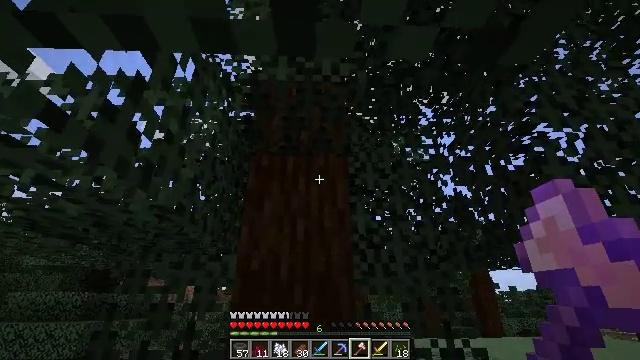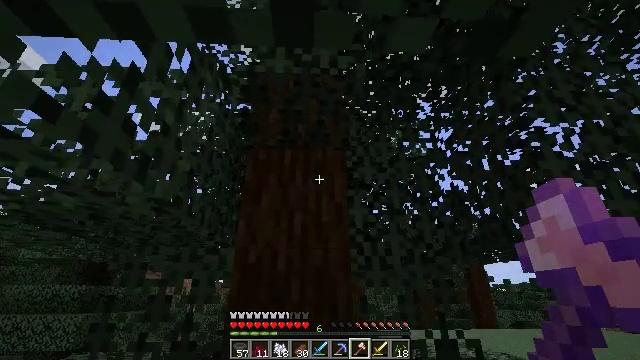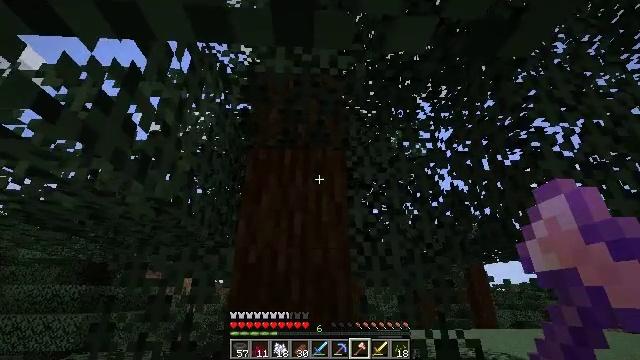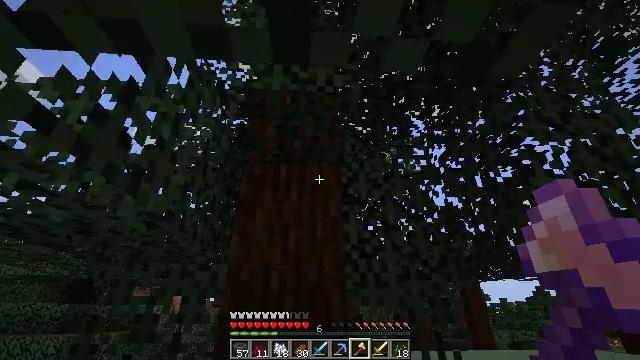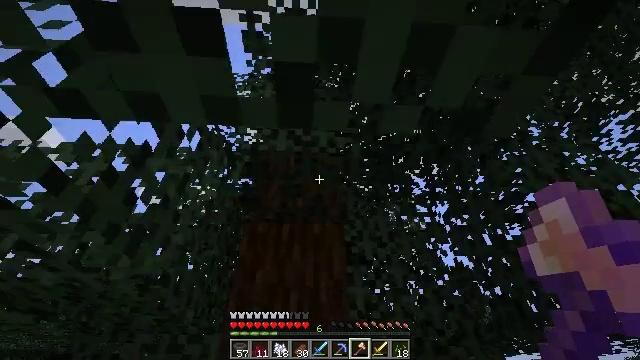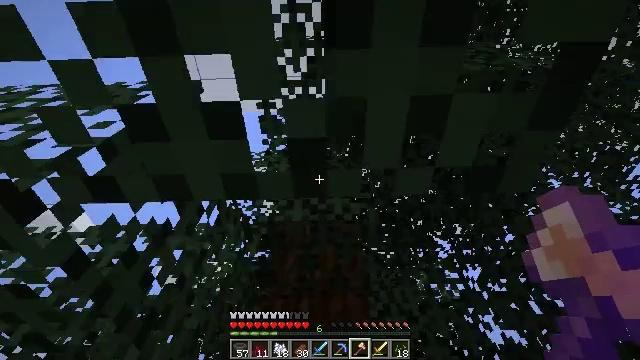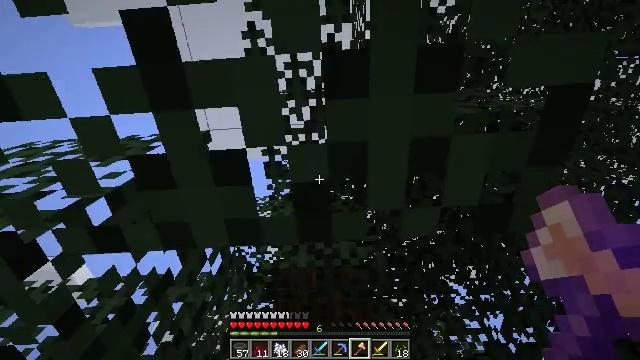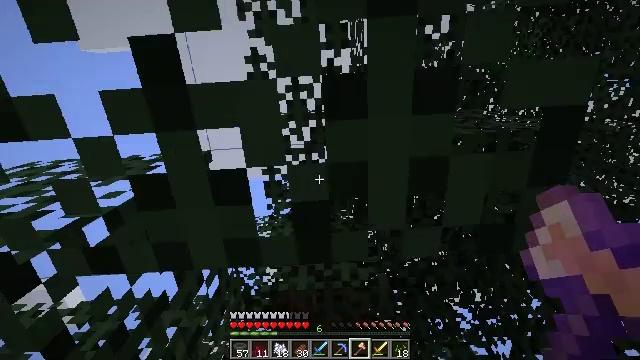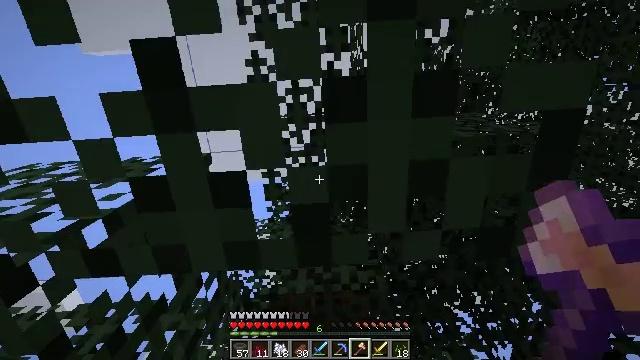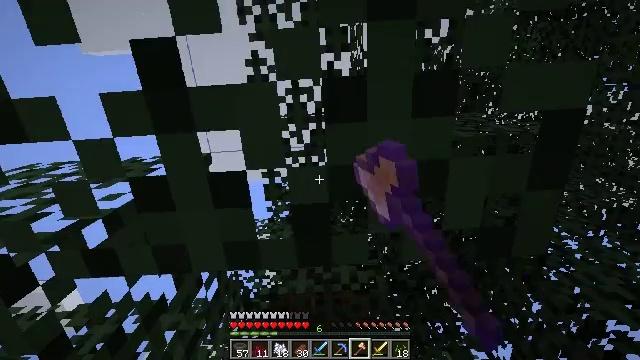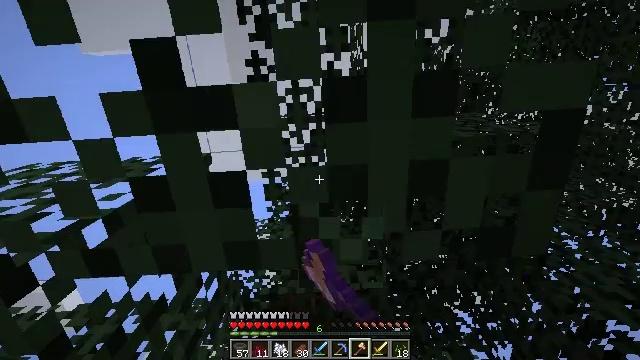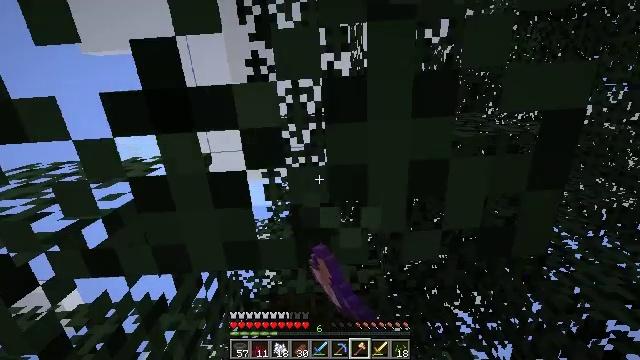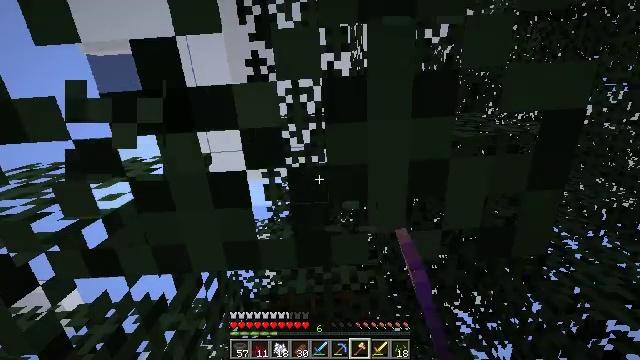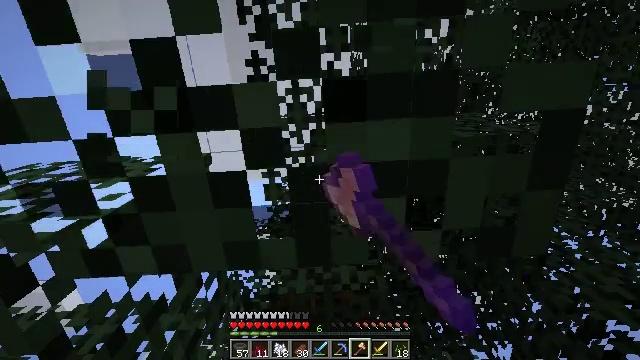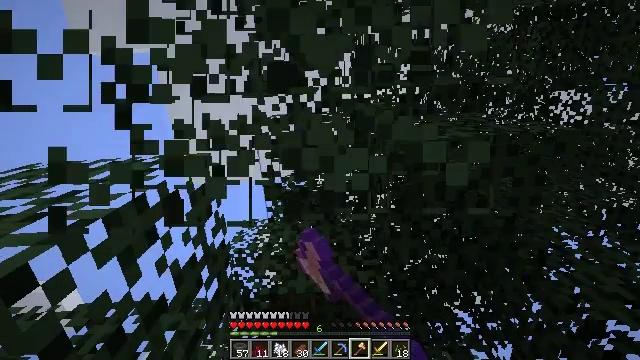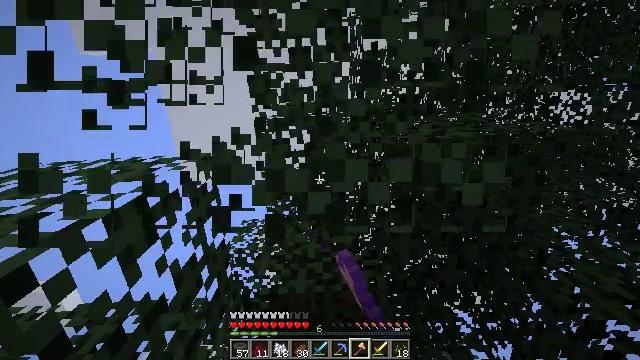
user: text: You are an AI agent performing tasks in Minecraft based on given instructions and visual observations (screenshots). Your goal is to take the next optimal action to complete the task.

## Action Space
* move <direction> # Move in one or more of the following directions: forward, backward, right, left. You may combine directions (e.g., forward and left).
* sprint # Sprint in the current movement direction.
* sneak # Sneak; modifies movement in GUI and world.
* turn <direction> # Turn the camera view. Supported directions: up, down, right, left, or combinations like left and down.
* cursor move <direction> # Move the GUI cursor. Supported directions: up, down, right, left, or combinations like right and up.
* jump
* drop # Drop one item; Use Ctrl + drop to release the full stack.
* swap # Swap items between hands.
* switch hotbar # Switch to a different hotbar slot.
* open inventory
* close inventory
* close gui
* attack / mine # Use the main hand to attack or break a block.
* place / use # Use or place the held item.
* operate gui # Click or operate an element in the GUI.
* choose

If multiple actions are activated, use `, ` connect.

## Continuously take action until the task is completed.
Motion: motion action
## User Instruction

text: Break the spruce leaves to clear the area.
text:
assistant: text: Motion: turn down
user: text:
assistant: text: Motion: no_op
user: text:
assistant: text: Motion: turn right and up
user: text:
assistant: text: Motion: turn up
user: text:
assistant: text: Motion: turn left and up
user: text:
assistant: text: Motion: turn left and up
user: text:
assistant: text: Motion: turn up
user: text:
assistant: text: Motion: attack / mine
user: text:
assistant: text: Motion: attack / mine
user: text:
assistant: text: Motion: attack / mine
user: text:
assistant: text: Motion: attack / mine
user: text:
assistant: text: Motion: attack / mine
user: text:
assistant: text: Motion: attack / mine
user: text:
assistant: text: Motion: attack / mine
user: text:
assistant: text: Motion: attack / mine
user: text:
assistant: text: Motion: attack / mine
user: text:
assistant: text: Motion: attack / mine
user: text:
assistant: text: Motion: attack / mine
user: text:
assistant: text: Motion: attack / mine